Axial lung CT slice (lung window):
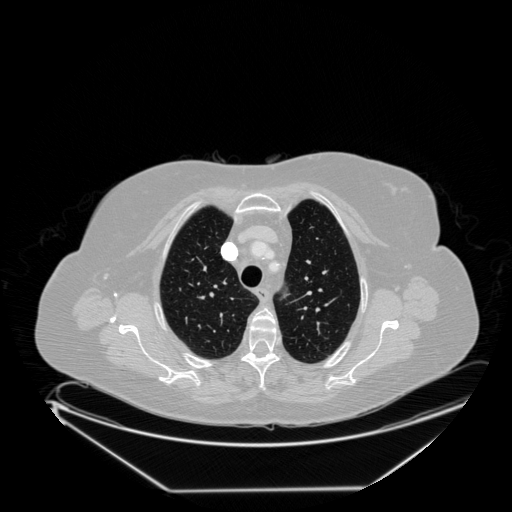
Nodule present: no